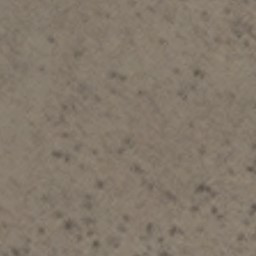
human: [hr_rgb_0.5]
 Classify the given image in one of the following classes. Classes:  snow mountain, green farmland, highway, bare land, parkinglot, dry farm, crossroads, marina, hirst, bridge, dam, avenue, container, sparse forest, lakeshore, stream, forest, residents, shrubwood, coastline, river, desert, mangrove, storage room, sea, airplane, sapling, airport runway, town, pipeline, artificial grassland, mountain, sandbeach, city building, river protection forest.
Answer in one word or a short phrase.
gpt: bare land